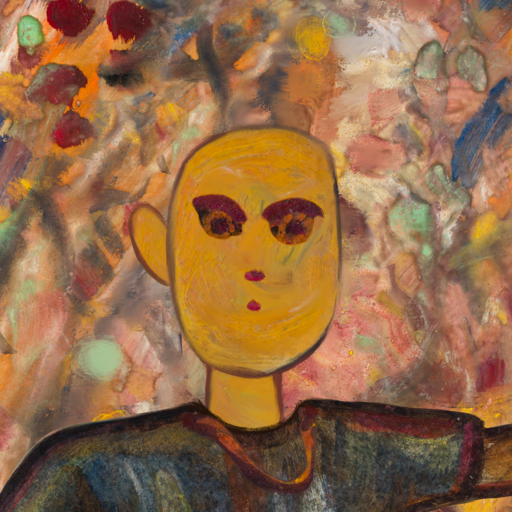
Background: Mother_And_Son_Mother, Head And Neck Front: After_Raid, Face Front: Doll, Bust: Mosgoul, Hair Front: Blank, Head Accessory: Blank, Second Necklace: Comrade, Necklace: Blank, Baby: Blank